Question: I have a table like that

Now, I want to print out the MaSach with the most repetitions(detail:M201)
What should I do? Thanks
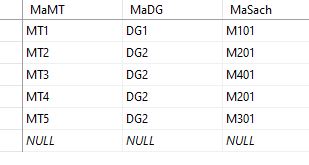
Answer: You can use 'group by' and limit to one row somehow. In Standard SQL this looks like:
'''
select MaSach
from t
group by MaSach
order by count(*) desc
offset 0 row fetch first 1 row only;
'''
Not all databases support the 'offset'/'fetch' clause. It might be 'limit' or 'select top' or something else.